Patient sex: M
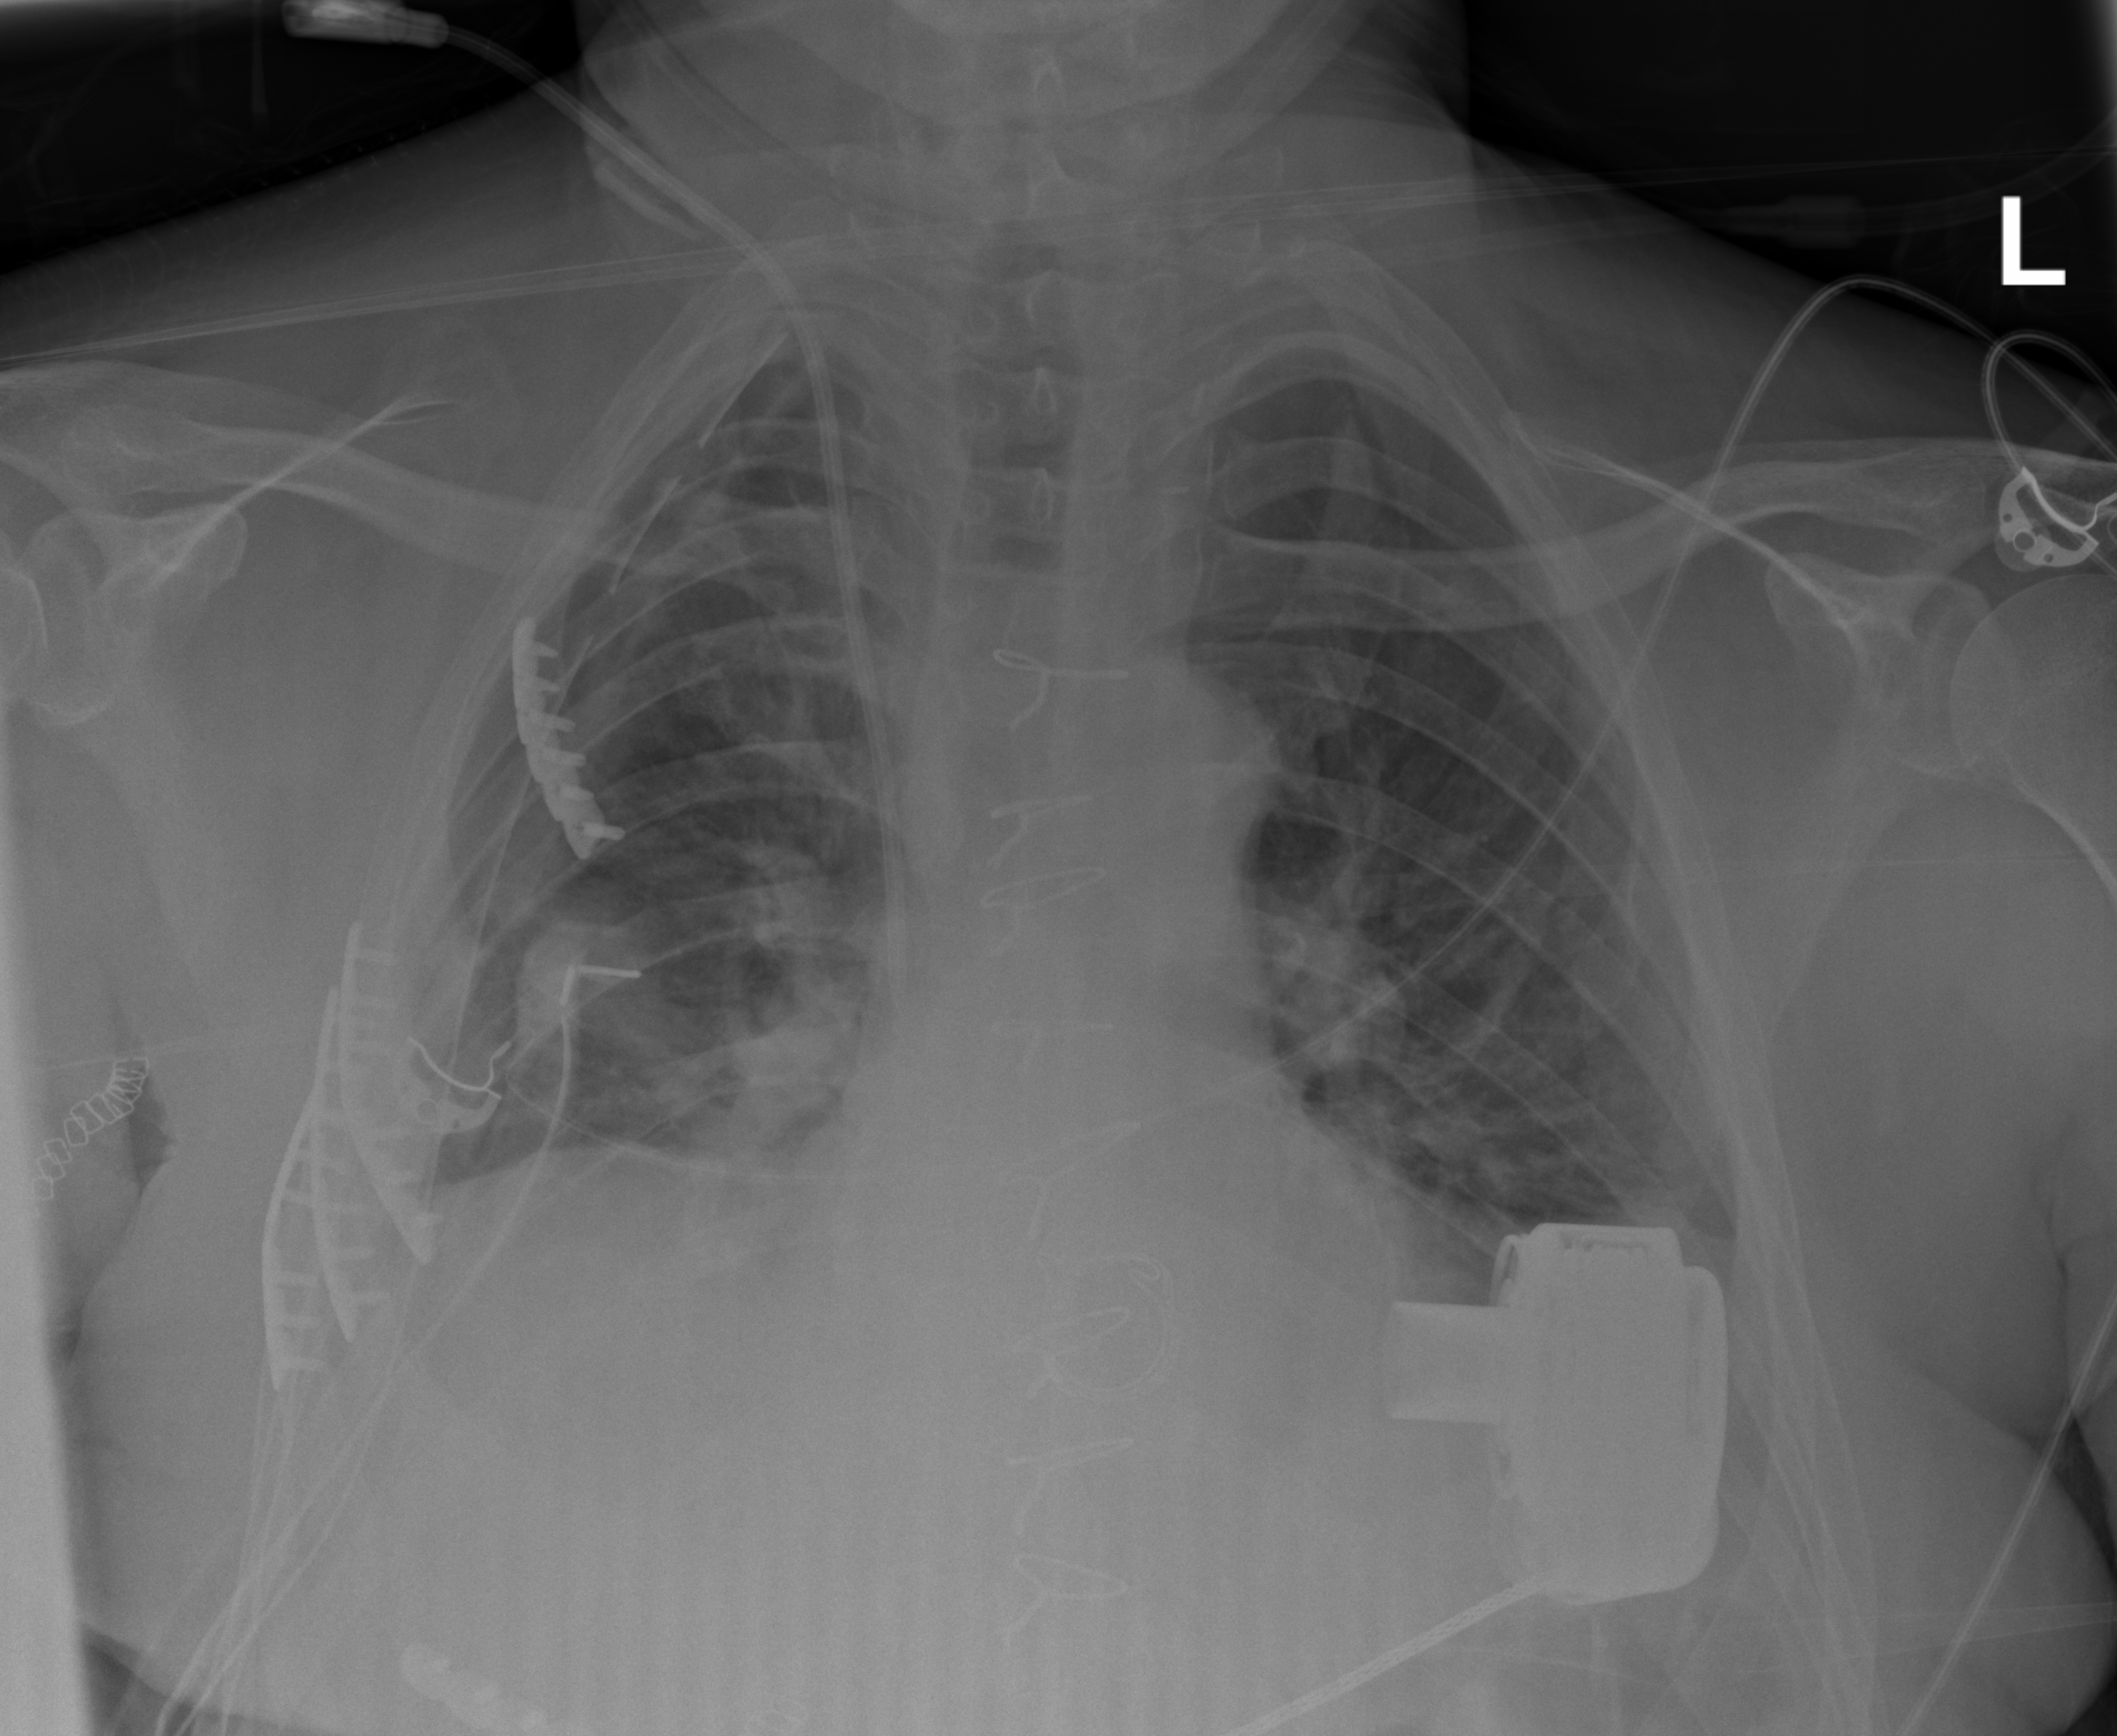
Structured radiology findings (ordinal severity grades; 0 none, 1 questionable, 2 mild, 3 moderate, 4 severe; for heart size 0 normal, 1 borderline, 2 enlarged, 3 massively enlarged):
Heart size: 0
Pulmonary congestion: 0
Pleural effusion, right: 1
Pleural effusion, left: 1
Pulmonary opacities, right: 0
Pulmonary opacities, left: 0
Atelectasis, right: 2
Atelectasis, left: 2